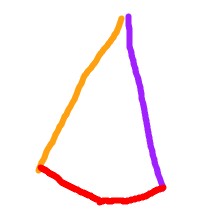
Shape: kite